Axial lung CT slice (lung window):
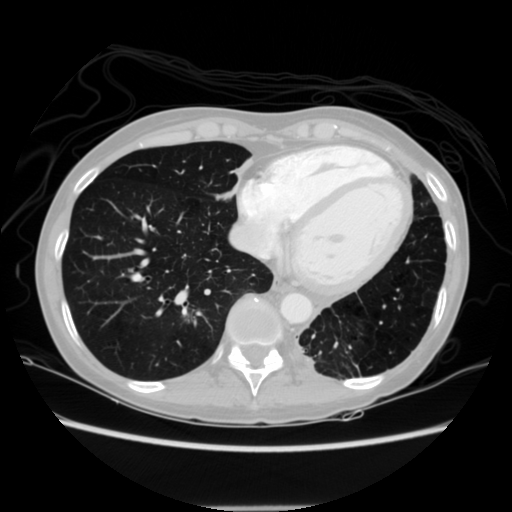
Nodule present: yes
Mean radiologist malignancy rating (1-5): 4